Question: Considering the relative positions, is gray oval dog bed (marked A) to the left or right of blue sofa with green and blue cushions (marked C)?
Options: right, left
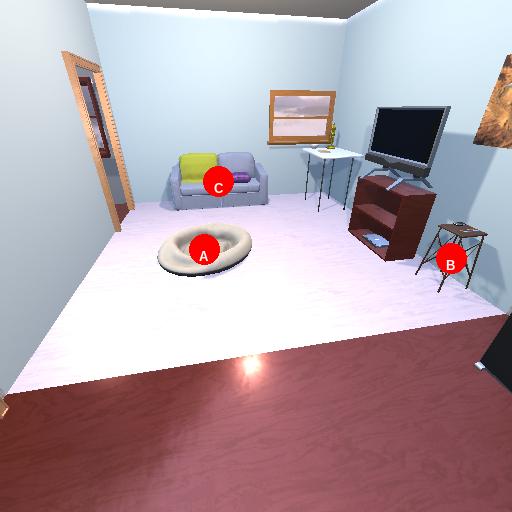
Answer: right